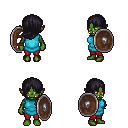
a pixel art fantasy rpg character, female body template, orc, green skin, teal tunic, red pants, raven left-swept hairstyle, shield, four views (front, back, left, right), 2x2 character sprite sheet, small pixel art, hard edges, no anti-aliasing